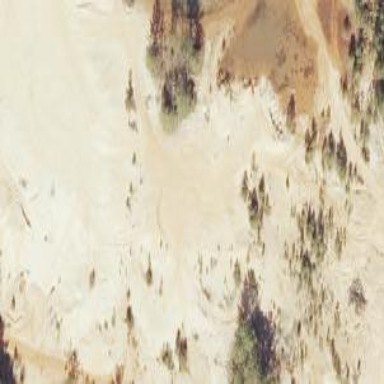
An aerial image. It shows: Natural area covered with sand.